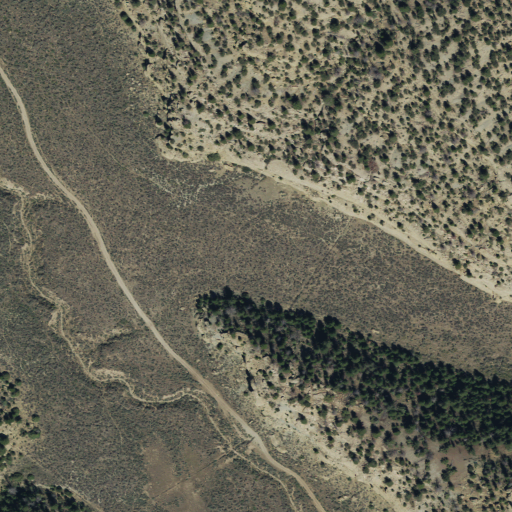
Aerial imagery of valley in Utah named Gorge Canyon containing evergreen forest and shrub